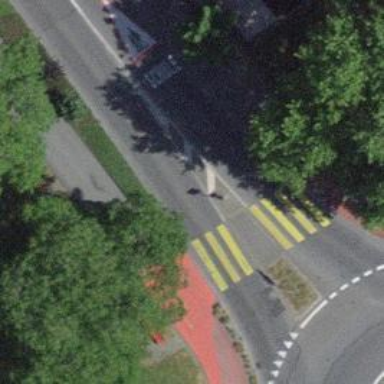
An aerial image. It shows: Kerb barrier.